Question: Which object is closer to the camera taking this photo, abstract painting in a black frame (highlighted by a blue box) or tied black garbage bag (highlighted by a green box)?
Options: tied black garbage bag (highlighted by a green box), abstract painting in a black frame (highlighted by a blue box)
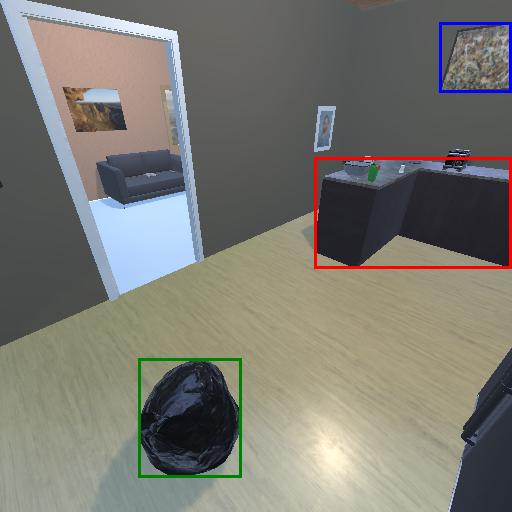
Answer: tied black garbage bag (highlighted by a green box)